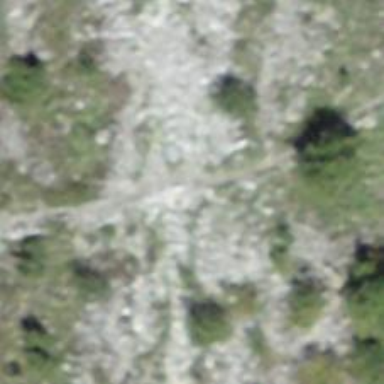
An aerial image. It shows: Gravel path with excellent trail visibility.